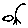
Label: bird